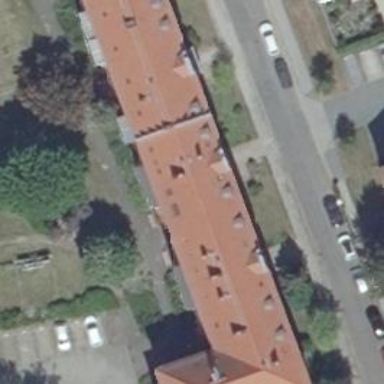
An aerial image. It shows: Apartment building with gabled roof made of roof tiles. The roof's orientation is along the building.